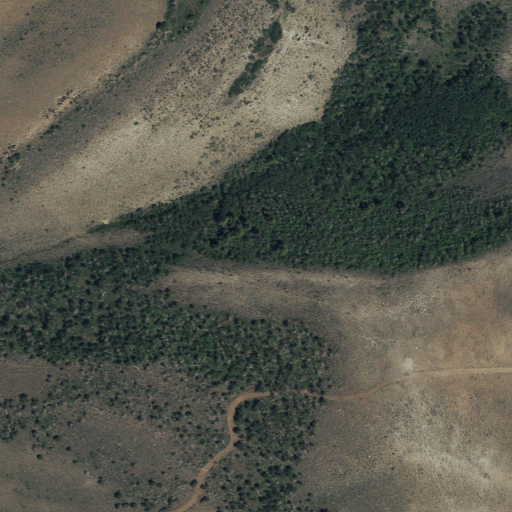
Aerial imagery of ridge(s) in Utah named Summerhouse Ridge containing shrub, deciduous forest, evergreen forest, and open development